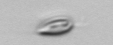
Label: Cryptophyta